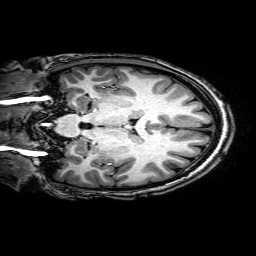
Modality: T1w
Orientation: coronal